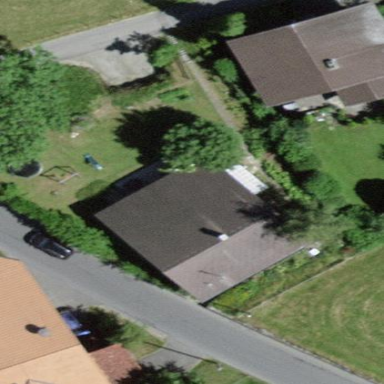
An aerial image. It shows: Residential building with gabled roof.